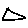
Label: triangle